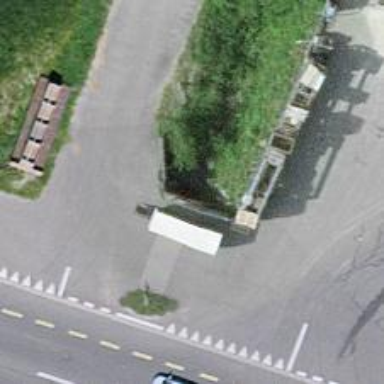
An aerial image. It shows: There is tunnel.